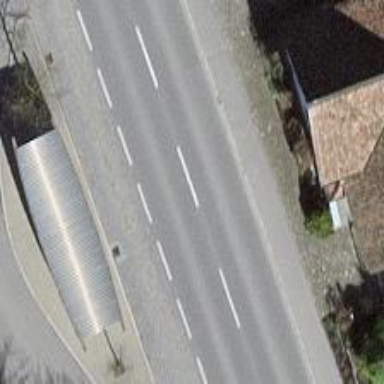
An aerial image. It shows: Secondary road with asphalt surface and sidewalks on both sides.